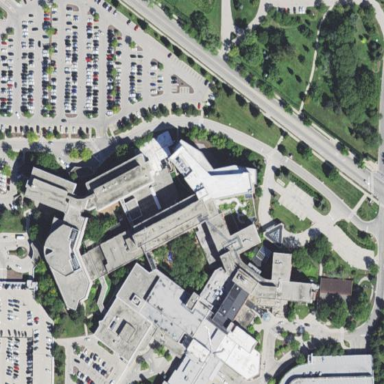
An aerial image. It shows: Hospital providing healthcare services.